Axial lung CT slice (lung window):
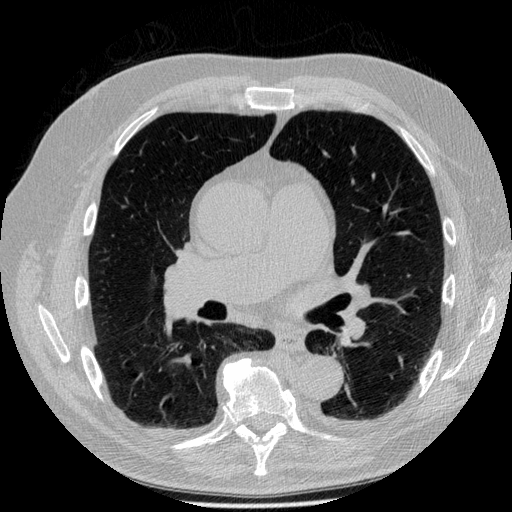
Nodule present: no